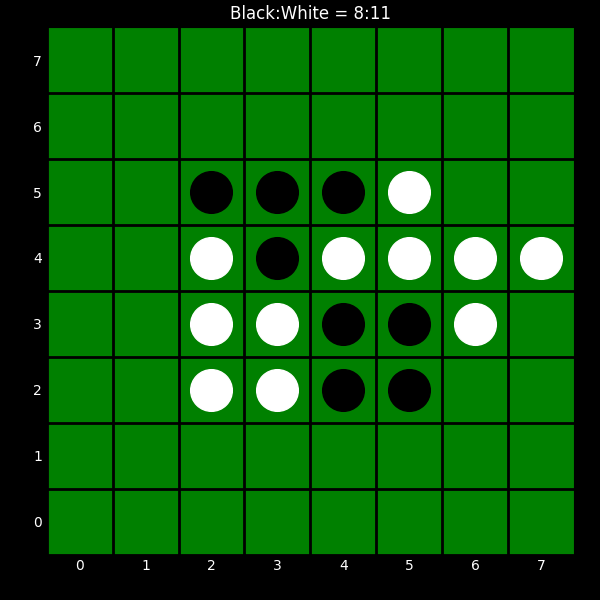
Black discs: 8
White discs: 11